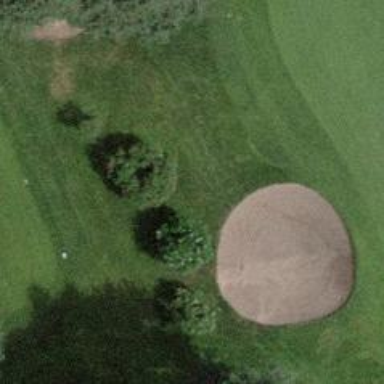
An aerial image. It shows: Golf bunker.